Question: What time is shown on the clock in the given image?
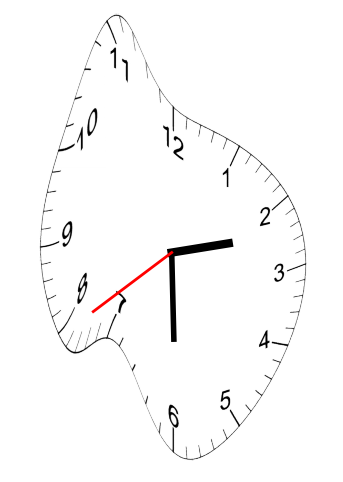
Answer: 02:29:39